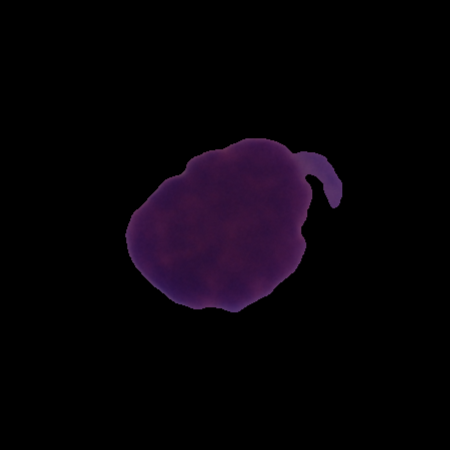
Label: cancer